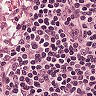
Metastatic tissue present: no